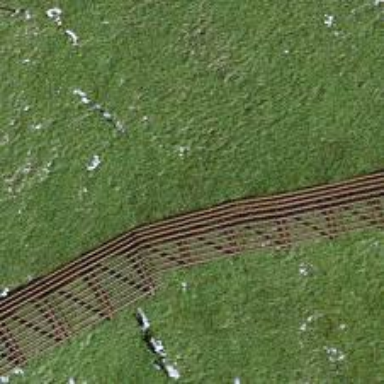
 designed to mitigate snow accumulations in specific area."